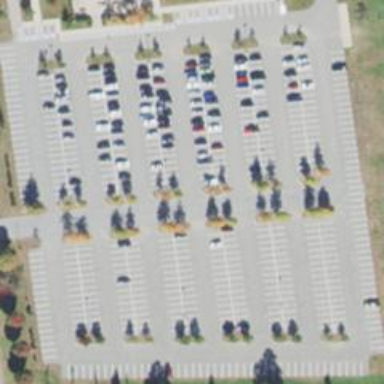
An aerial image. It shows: Asphalt parking area.